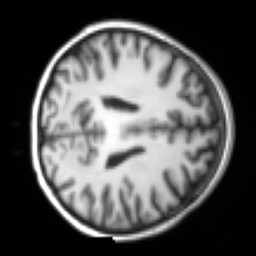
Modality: T1w
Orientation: axial